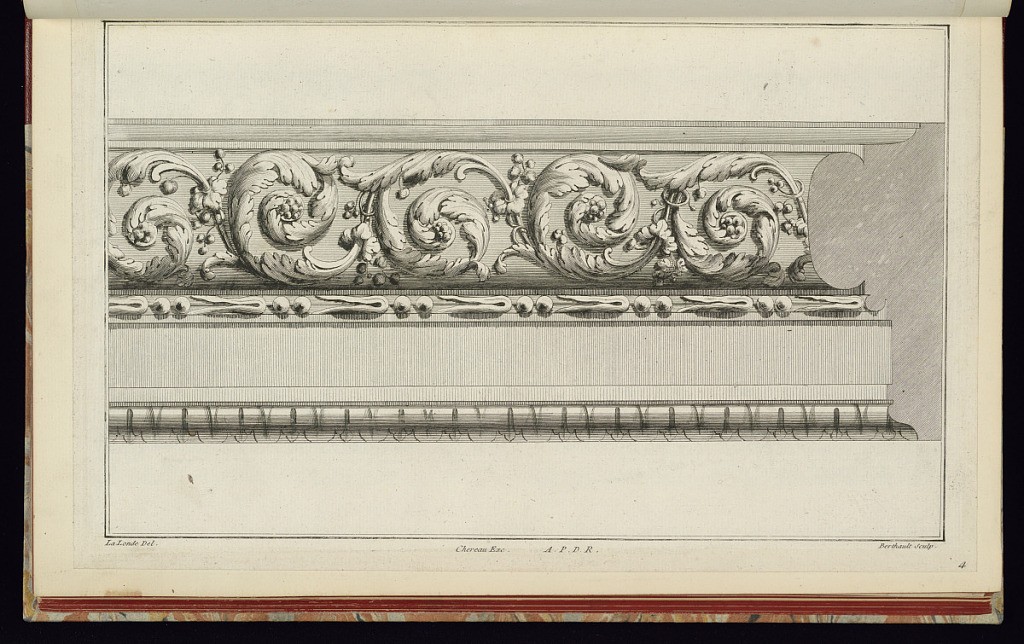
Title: Border Design with Cross-Section
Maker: Richard de Lalonde, French, active 1780–96
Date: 1785-1788
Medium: Etching on off-white laid paper
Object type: Print
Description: Border design with bands of molding and its cross section at the right. From top to bottom, the molding ornamentation consists of: scrolling acanthus leaves, bead and leaf course, a planar panel, and lamb's tongue. The plate is signed and numbered.